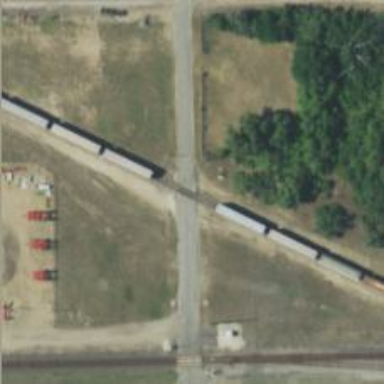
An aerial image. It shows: Railway level crossing.